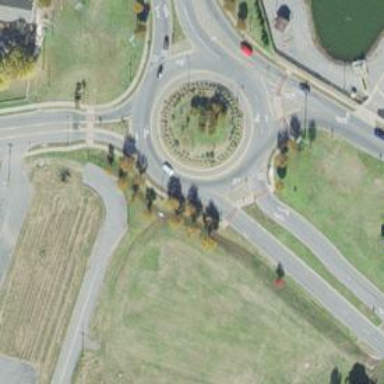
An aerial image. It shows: Asphalt road that is secondary route leading to roundabout.